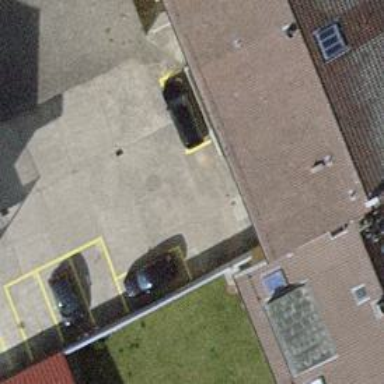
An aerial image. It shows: Driveway tunnel that serves as building passage.